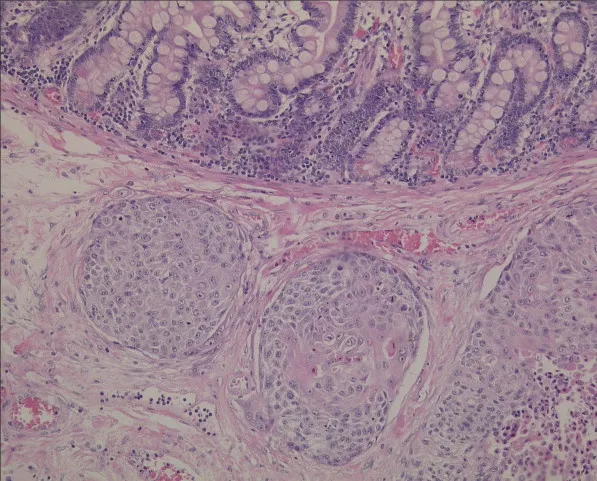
Small bowel metastasis; Stain: Hematoxylin & Eosin (amplification 1:62).
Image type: pathology (h&e)